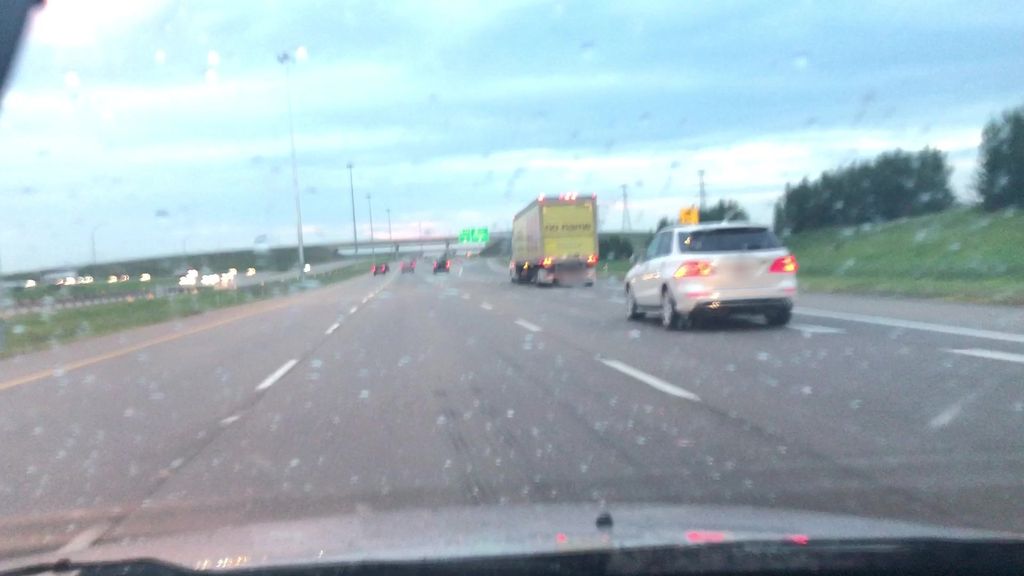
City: edmonton